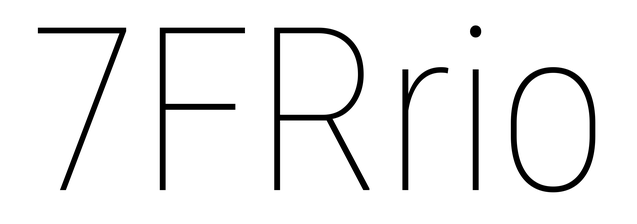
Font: Roboto_Condensed_Thin